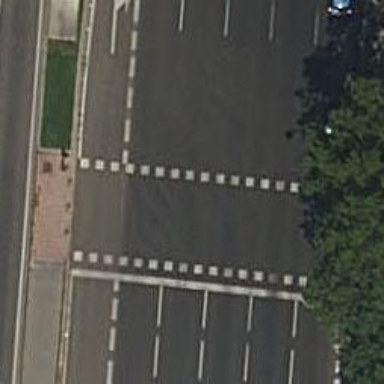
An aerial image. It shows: Road crossing with traffic signals.